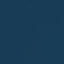
Land use / land cover: SeaLake